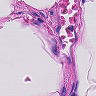
Metastatic tissue present: no